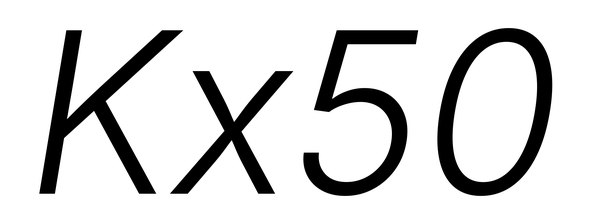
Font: Inter-Italic_Light_Italic